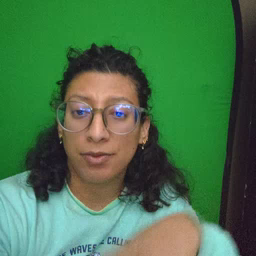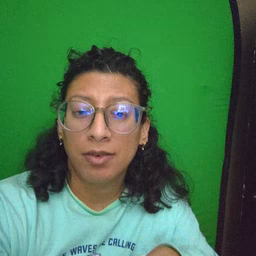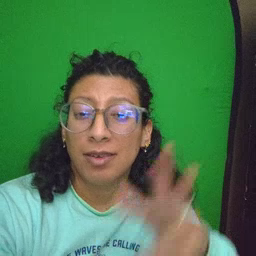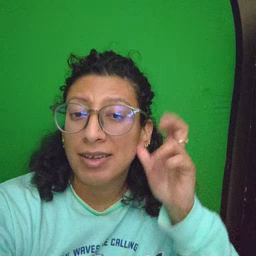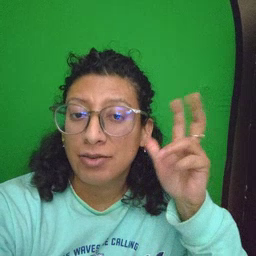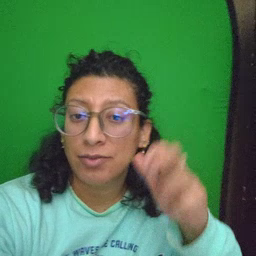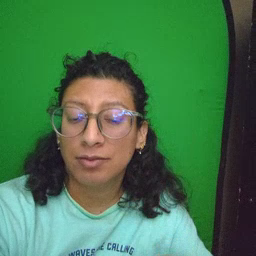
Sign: hear